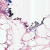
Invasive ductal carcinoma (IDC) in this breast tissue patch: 0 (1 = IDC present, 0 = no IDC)